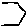
Label: hexagon